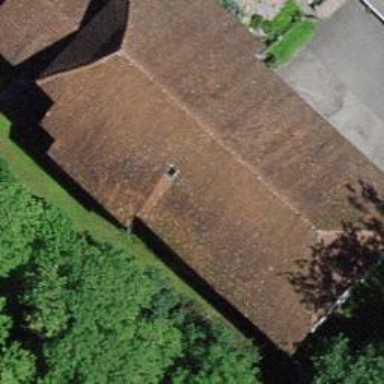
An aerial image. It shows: Barn.